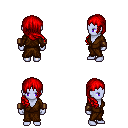
a pixel art fantasy rpg character, female body template, dark elf, purple skin, brown robe, magenta pants, red right-swept hairstyle, leather bracers, four views (front, back, left, right), 2x2 character sprite sheet, small pixel art, hard edges, no anti-aliasing